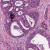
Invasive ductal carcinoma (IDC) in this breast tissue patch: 1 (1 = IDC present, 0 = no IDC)